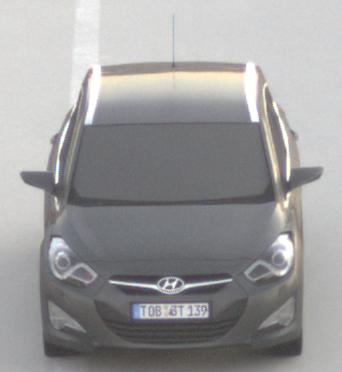
Make: Hyundai
Model: i40 Kombi 1.6 GDI
Detailed model: i40 (VF) Kombi
Model produced from: 2012/08
Model produced until: 2013/09
Doors: 5
Color: gray
Road condition: dry road
Daytime: sunrise or sunset
Contrast: low contrast